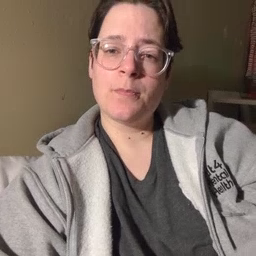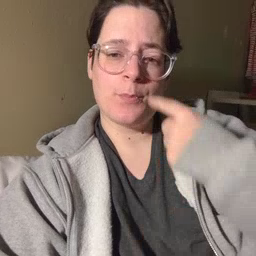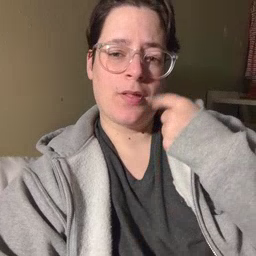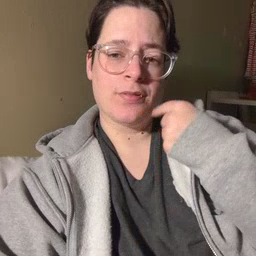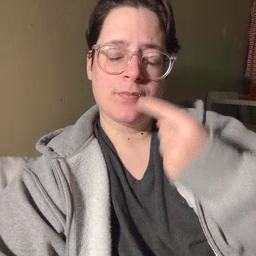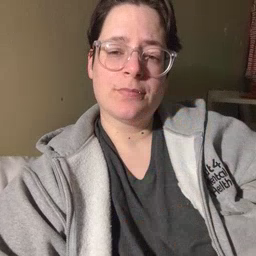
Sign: mouth